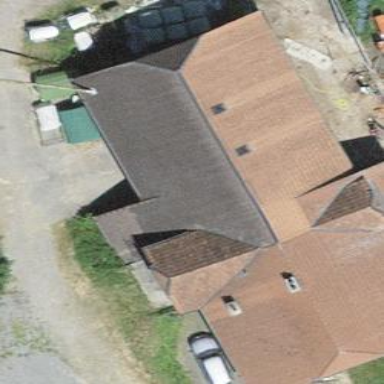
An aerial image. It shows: Farm building.